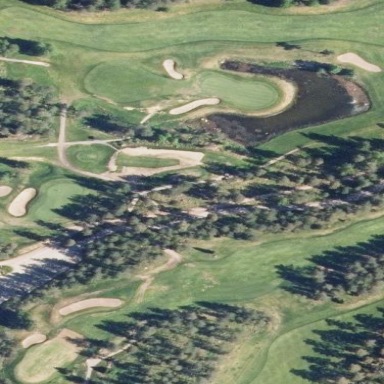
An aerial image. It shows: Grassy area designated as golf fairway.